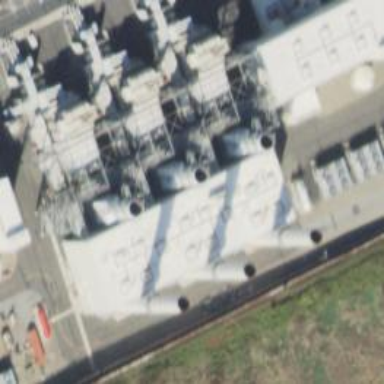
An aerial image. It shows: Gas turbine power generator.